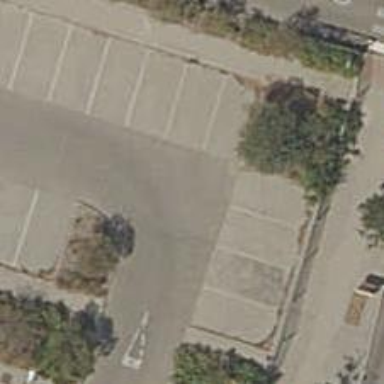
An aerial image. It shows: Road serving as parking aisle.